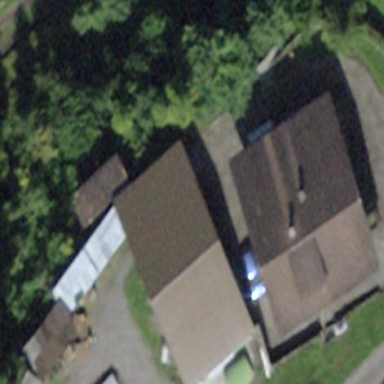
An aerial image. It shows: Barn.